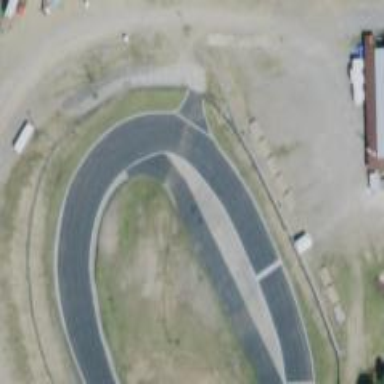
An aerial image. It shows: Motor sport raceway.